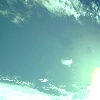
Label: water